Question: I have a data frame with a column representing each step of simulations and I want to plot every two steps of simulation ...
Example :
'''
a=structure(list(X.step. = c(0L, 0L, 0L, 0L, 0L, 0L, 0L, 0L, 1L,
1L, 1L, 1L, 1L, 1L, 1L, 1L, 2L, 2L, 2L, 2L, 2L, 2L, 2L, 2L, 3L,
3L, 3L, 3L, 3L, 3L, 3L, 4L, 3L, 4L, 4L, 4L, 4L, 4L, 5L, 4L, 5L,
5L, 4L, 5L, 5L, 6L, 5L, 5L, 6L, 6L, 6L, 7L, 6L, 5L, 6L, 6L, 7L,
7L, 7L, 8L, 7L, 6L, 7L, 7L, 8L, 8L, 9L, 8L, 8L, 7L, 8L, 9L, 8L,
9L, 9L, 9L, 8L, 9L, 9L, 9L, 0L, 1L, 0L, 2L, 0L, 3L, 1L, 0L, 4L,
1L, 2L, 1L, 5L, 2L, 3L, 2L, 6L, 3L, 4L, 3L, 7L, 4L, 8L, 5L, 4L,
9L, 5L, 0L, 6L, 5L, 6L, 6L, 7L, 1L, 7L, 7L, 8L, 2L, 8L, 8L, 9L,
3L, 9L, 9L, 0L, 4L, 1L, 5L, 2L, 6L, 3L, 7L, 4L, 8L, 9L, 5L, 0L,
6L, 1L, 7L, 2L, 8L, 3L, 9L, 4L, 5L, 0L, 6L, 1L, 7L, 2L, 8L, 3L,
9L, 4L, 5L, 6L, 7L, 8L, 9L, 0L, 1L, 2L, 3L, 4L, 5L, 6L, 7L, 8L,
9L, 0L, 1L, 0L, 2L, 1L, 3L, 4L, 2L, 5L, 0L, 3L, 6L, 4L, 1L, 7L,
5L, 2L, 8L, 6L, 3L, 9L, 7L, 4L, 8L, 5L, 9L, 6L, 7L, 8L, 9L, 0L,
1L, 2L, 3L, 4L, 5L, 6L, 7L, 0L, 8L, 9L, 1L, 2L, 3L, 4L, 0L, 5L,
1L, 6L, 2L, 7L, 3L, 8L, 4L, 9L, 5L, 6L, 7L, 8L, 0L, 9L, 1L, 2L,
3L, 4L, 5L, 6L, 7L, 8L, 9L, 0L, 1L, 2L, 3L, 4L, 5L, 6L, 7L, 8L,
9L, 0L, 1L, 2L, 3L, 4L, 5L, 6L, 7L, 8L, 9L, 0L, 1L, 2L, 3L, 4L,
5L, 0L, 6L, 1L, 7L, 8L, 2L, 9L, 3L, 4L, 5L, 6L, 7L, 8L, 9L, 0L,
1L, 2L, 3L, 4L, 5L, 6L, 7L, 8L, 9L, 0L, 1L, 0L, 2L, 1L, 3L, 2L,
4L, 3L, 5L, 4L, 6L, 5L, 7L, 6L, 8L, 7L, 9L, 8L, 9L, 0L, 1L, 0L,
2L, 1L, 3L, 4L, 2L, 5L, 3L, 6L, 4L, 7L, 8L, 5L, 9L, 6L, 7L, 8L,
9L, 0L, 1L, 2L, 3L, 4L, 5L, 6L, 7L, 8L, 9L, 0L, 1L, 2L, 3L, 4L,
5L, 6L, 7L, 8L, 9L, 0L, 1L, 2L, 3L, 4L, 5L, 6L, 7L, 8L, 9L, 0L,
1L, 2L, 3L, 4L, 5L, 0L, 6L, 1L, 2L, 7L, 3L, 8L, 4L, 9L, 5L, 6L,
7L, 8L, 9L, 0L, 0L, 1L, 2L, 1L, 3L, 2L, 4L, 3L, 5L, 4L, 6L, 5L,
7L, 6L, 8L, 7L, 9L, 8L, 9L, 0L, 1L, 2L, 3L, 4L, 5L, 6L, 7L, 8L,
9L, 0L, 1L, 2L, 3L, 4L, 5L, 6L, 7L, 8L, 0L, 9L, 1L, 2L, 3L, 4L,
5L, 6L, 7L, 8L, 9L, 0L, 1L, 2L, 3L, 4L, 5L, 6L, 7L, 8L, 0L, 9L,
1L, 2L, 3L, 4L, 5L, 6L, 7L, 8L, 9L, 0L, 1L, 2L, 3L, 4L, 5L, 6L,
7L, 8L, 9L, 0L, 1L, 2L, 3L, 4L, 5L, 0L, 6L, 1L, 7L, 8L, 2L, 9L,
3L, 4L, 5L, 6L, 7L, 8L, 9L, 0L, 1L, 2L, 3L, 4L, 5L, 6L, 7L, 0L,
8L, 1L, 9L, 2L, 3L, 4L, 5L, 6L, 7L, 0L, 8L, 9L, 1L, 2L, 3L, 4L,
5L, 6L, 0L, 7L, 1L, 8L, 2L, 9L, 3L, 4L, 5L, 6L, 7L, 8L, 9L, 0L,
1L, 2L, 3L, 4L, 5L, 6L, 7L, 8L, 9L, 0L, 1L, 2L, 0L, 3L, 1L, 4L,
5L, 2L, 6L, 3L, 7L, 4L, 8L, 5L, 9L, 6L, 7L, 8L, 9L, 0L, 1L, 2L,
3L, 4L, 5L, 0L, 6L, 1L, 7L, 2L, 8L, 3L, 9L, 4L, 5L, 6L, 7L, 8L,
9L, 0L, 1L, 2L, 3L, 0L, 4L, 1L, 5L, 6L, 2L, 7L, 3L, 8L, 9L, 4L,
5L, 6L, 7L, 0L, 8L, 1L, 9L, 2L, 3L, 4L, 5L, 6L, 7L, 8L, 9L, 0L,
1L, 2L, 3L, 4L, 5L, 6L, 7L, 8L, 9L, 0L, 1L, 2L, 3L, 4L, 0L, 5L,
1L, 0L, 6L, 1L, 2L, 7L, 2L, 8L, 3L, 3L, 9L, 4L, 4L, 5L, 5L, 6L,
6L, 7L, 0L, 7L, 8L, 9L, 1L, 8L, 9L, 2L, 0L, 3L, 1L, 4L, 2L, 5L,
3L, 6L, 4L, 7L, 5L, 8L, 6L, 7L, 9L, 8L, 9L, 0L, 1L, 2L, 3L, 4L,
5L, 6L, 7L, 8L, 9L, 0L, 1L, 2L, 0L, 3L, 1L, 4L, 2L, 5L, 3L, 6L,
4L, 7L, 5L, 8L, 6L, 9L, 7L, 8L, 9L, 0L, 1L, 2L, 3L, 4L, 5L, 6L,
7L, 8L, 9L, 0L, 1L, 2L, 3L, 4L, 5L, 6L, 7L, 8L, 9L, 0L, 1L, 0L,
2L, 1L, 3L, 2L, 4L, 3L, 5L, 4L, 6L, 5L, 7L, 6L, 8L, 7L, 0L, 8L,
9L, 9L, 1L, 2L, 3L, 4L, 5L, 6L, 7L, 8L, 9L, 0L, 1L, 2L, 3L, 4L,
5L, 6L, 7L, 8L, 9L, 0L, 1L, 2L, 3L, 4L, 5L, 6L, 7L, 8L, 9L, 0L,
1L, 0L, 2L, 1L, 3L, 2L, 3L, 4L, 4L, 5L, 5L, 6L, 6L, 7L, 7L, 8L,
8L, 9L, 9L, 0L, 1L, 2L, 3L, 0L, 4L, 1L, 5L, 2L, 6L, 3L, 7L, 4L,
8L, 5L, 9L, 6L, 7L, 8L, 9L), Capital_Hill = c(5000, 5000, 5000,
5000, 5000, 5000, 5000, 5000, <PHONE>2, <PHONE>2,
<PHONE>8, <PHONE>1, <PHONE>9, <PHONE>,
<PHONE>1, <PHONE>1, <PHONE>4, <PHONE>96,
<PHONE>7, <PHONE>8, <PHONE>28, <PHONE>4,
<PHONE>84, <PHONE>4, <PHONE>1, -<PHONE>76,
<PHONE>88, -<PHONE>96, <PHONE>87, <PHONE>22,
<PHONE>2, <PHONE>, <PHONE>12, -<PHONE>33,
<PHONE>04, -<PHONE>42, -98.9684645837859, <PHONE>63,
<PHONE>7, 714.876295181919, <PHONE>69, -151.630448506746,
<PHONE>04, -<PHONE>7, <PHONE>55, <PHONE>8,
<PHONE>85, <PHONE>55, <PHONE>53, <PHONE>8,
<PHONE>31, <PHONE>3, <PHONE>99, <PHONE>7,
<PHONE>35, <PHONE>8, <PHONE>8, <PHONE>5,
<PHONE>6, <PHONE>7, <PHONE>7, <PHONE>,
<PHONE>5, <PHONE>8, <PHONE>2, <PHONE>1,
<PHONE>7, <PHONE>1, <PHONE>, <PHONE>9,
<PHONE>, <PHONE>8, <PHONE>6, <PHONE>4,
<PHONE>1, <PHONE>, <PHONE>7, <PHONE>1,
<PHONE>5, <PHONE>, 5000, <PHONE>3, 5000,
<PHONE>92, 5000, <PHONE>72, <PHONE>6, 5000,
-654.<PHONE>, <PHONE>2, <PHONE>7, <PHONE>9,
<PHONE>75, <PHONE>64, <PHONE>12, <PHONE>88,
<PHONE>72, <PHONE>53, <PHONE>41, -<PHONE>5,
<PHONE>7, <PHONE>05, <PHONE>9, <PHONE>91,
-<PHONE>28, <PHONE>, <PHONE>46, 5000, <PHONE>5,
-<PHONE>18, <PHONE>1, <PHONE>52, <PHONE>,
<PHONE>6, <PHONE>1, <PHONE>, <PHONE>4,
<PHONE>9, <PHONE>6, <PHONE>9, <PHONE>2,
<PHONE>63, <PHONE>3, <PHONE>5, 5000, <PHONE>44,
<PHONE>6, <PHONE>3, <PHONE>29, <PHONE>4,
-<PHONE>31, <PHONE>4, -<PHONE>12, <PHONE>8,
<PHONE>2, -<PHONE>66, 5000, <PHONE>94,
<PHONE>6, <PHONE>18, <PHONE>7, <PHONE>2,
<PHONE>1, <PHONE>8, <PHONE>7, <PHONE>8,
5000, <PHONE>5, <PHONE>3, <PHONE>5, <PHONE>7,
<PHONE>9, <PHONE>87, <PHONE>5, <PHONE>5,
<PHONE>6, <PHONE>7, <PHONE>1, <PHONE>3,
<PHONE>4, 5000, <PHONE>9, <PHONE>7, <PHONE>52,
<PHONE>98, <PHONE>6, <PHONE>5, <PHONE>7,
<PHONE>6, <PHONE>7, 5000, <PHONE>, 5000,
<PHONE>7, <PHONE>7, <PHONE>81, <PHONE>44,
<PHONE>94, <PHONE>49, 5000, <PHONE>52, <PHONE>1,
<PHONE>21, <PHONE>5, <PHONE>7, <PHONE>3,
<PHONE>3, <PHONE>1, <PHONE>39, <PHONE>58,
<PHONE>8, <PHONE>2, <PHONE>7, <PHONE>1,
<PHONE>43, <PHONE>5, <PHONE>2, <PHONE>5,
<PHONE>4, <PHONE>4, 5000, <PHONE>3, <PHONE>56,
74.6251748716197, -<PHONE>99, -640.530575222837, <PHONE>31,
<PHONE>6, 5000, <PHONE>9, <PHONE>7, <PHONE>,
<PHONE>49, -<PHONE>37, -<PHONE>47, 5000,
-<PHONE>85, <PHONE>9, -460.354477345629, <PHONE>5,
<PHONE>92, -<PHONE>68, <PHONE>8, -<PHONE>91,
<PHONE>5, -483.614553655837, <PHONE>12, <PHONE>9,
<PHONE>9, 5000, <PHONE>, <PHONE>3, <PHONE>35,
-<PHONE>52, -<PHONE>26, -677.764904032483, <PHONE>6,
<PHONE>9, <PHONE>2, <PHONE>, 5000, <PHONE>4,
<PHONE>31, -<PHONE>17, -<PHONE>17, -864.539225372793,
<PHONE>76, <PHONE>8, <PHONE>8, <PHONE>7,
5000, <PHONE>1, <PHONE>76, -<PHONE>26,
-<PHONE>24, -<PHONE>76, <PHONE>06, <PHONE>87,
<PHONE>1, <PHONE>, 5000, <PHONE>1, <PHONE>73,
-<PHONE>41, -<PHONE>26, -<PHONE>79, 5000,
-389.373479395586, <PHONE>2, <PHONE>39, <PHONE>5,
<PHONE>62, <PHONE>8, -<PHONE>35, -<PHONE>,
-<PHONE>13, 833.<PHONE>, <PHONE>, <PHONE>2,
<PHONE>1, 5000, <PHONE>9, <PHONE>16, <PHONE>82,
-412.877365183411, <PHONE>44, <PHONE>46, <PHONE>8,
<PHONE>9, <PHONE>6, 5000, <PHONE>2, 5000,
<PHONE>2, <PHONE>1, <PHONE>94, <PHONE>9,
<PHONE>61, -<PHONE>68, <PHONE>83, -<PHONE>37,
<PHONE>95, -<PHONE>05, <PHONE>9, <PHONE>69,
<PHONE>2, <PHONE>91, <PHONE>2, <PHONE>2,
<PHONE>5, 5000, <PHONE>6, 5000, <PHONE>3,
<PHONE>3, <PHONE>05, <PHONE>27, <PHONE>1,
<PHONE>3, -<PHONE>88, <PHONE>5, -<PHONE>79,
<PHONE>2, <PHONE>6, -<PHONE>98, <PHONE>3,
-551.847581456661, <PHONE>74, <PHONE>6, <PHONE>,
5000, <PHONE>, <PHONE>24, -<PHONE>24, -<PHONE>95,
-<PHONE>81, 950.591089955921, <PHONE>12, <PHONE>,
<PHONE>7, 5000, <PHONE>1, <PHONE>09, <PHONE>2,
810.<PHONE>, <PHONE>29, <PHONE>28, <PHONE>6,
<PHONE>3, <PHONE>5, 5000, <PHONE>8, <PHONE>25,
-<PHONE>01, -<PHONE>39, -<PHONE>87, <PHONE>91,
<PHONE>8, <PHONE>4, <PHONE>9, 5000, <PHONE>9,
<PHONE>48, -<PHONE>28, -<PHONE>37, -<PHONE>75,
5000, <PHONE>82, <PHONE>, <PHONE>09, <PHONE>04,
-<PHONE>22, <PHONE>1, -<PHONE>11, <PHONE>5,
-<PHONE>47, 412.<PHONE>, <PHONE>56, <PHONE>1,
<PHONE>9, 5000, 5000, <PHONE>8, <PHONE>4,
<PHONE>7, <PHONE>68, <PHONE>57, 33.5055585529097,
-<PHONE>69, <PHONE>37, -<PHONE>09, <PHONE>83,
-<PHONE>91, <PHONE>5, <PHONE>55, <PHONE>5,
<PHONE>19, <PHONE>1, <PHONE>7, <PHONE>,
5000, <PHONE>6, <PHONE>73, -<PHONE>2, -<PHONE>04,
-<PHONE>66, -<PHONE>76, <PHONE>74, <PHONE>1,
<PHONE>2, 5000, <PHONE>5, <PHONE>4, -<PHONE>26,
-<PHONE>4, -<PHONE>4, -<PHONE>47, 313.772270393078,
<PHONE>42, 5000, <PHONE>, <PHONE>3, <PHONE>84,
-<PHONE>89, -<PHONE>62, -<PHONE>49, <PHONE>96,
<PHONE>82, <PHONE>, <PHONE>6, 5000, <PHONE>7,
-100.982715766215, -<PHONE>1, -<PHONE>, -<PHONE>4,
-<PHONE>4, -<PHONE>31, <PHONE>04, 5000,
<PHONE>2, <PHONE>6, <PHONE>82, -412.365245692974,
-<PHONE>59, -<PHONE>9, <PHONE>79, <PHONE>79,
<PHONE>2, <PHONE>6, 5000, <PHONE>1, <PHONE>44,
-331.<PHONE>, -<PHONE>08, -<PHONE>73, <PHONE>69,
<PHONE>04, <PHONE>4, <PHONE>2, 5000, <PHONE>6,
<PHONE>64, -<PHONE>98, -<PHONE>, -<PHONE>21,
5000, -<PHONE>52, <PHONE>, <PHONE>2, <PHONE>7,
<PHONE>68, <PHONE>7, -<PHONE>25, -<PHONE>7,
-<PHONE>68, 598.<PHONE>, <PHONE>19, <PHONE>5,
<PHONE>3, 5000, <PHONE>5, <PHONE>15, -<PHONE>84,
-<PHONE>4, -<PHONE>8, -<PHONE>06, -<PHONE>4,
5000, <PHONE>82, <PHONE>9, <PHONE>, <PHONE>43,
-<PHONE>05, -<PHONE>8, -<PHONE>56, -<PHONE>26,
<PHONE>74, 5000, <PHONE>4, <PHONE>6, <PHONE>4,
<PHONE>86, -<PHONE>13, -<PHONE>05, -<PHONE>97,
-<PHONE>49, 5000, <PHONE>48, <PHONE>7,
<PHONE>2, -43.0325928681349, <PHONE>8, -<PHONE>09,
-<PHONE>2, -<PHONE>, -<PHONE>31, -<PHONE>08,
<PHONE>51, <PHONE>8, 5000, <PHONE>3, <PHONE>92,
-<PHONE>48, -<PHONE>, -<PHONE>38, -609.782078563235,
<PHONE>82, <PHONE>9, <PHONE>3, 5000, <PHONE>3,
<PHONE>23, 5000, -<PHONE>27, <PHONE>6,
-<PHONE>5, -<PHONE>43, <PHONE>49, -<PHONE>34,
-<PHONE>, <PHONE>21, -<PHONE>16, <PHONE>6,
-<PHONE>53, <PHONE>1, 866.<PHONE>, <PHONE>4,
<PHONE>2, <PHONE>4, 5000, <PHONE>2, -<PHONE>06,
-<PHONE>6, -<PHONE>5, -<PHONE>8, 5000,
-<PHONE>44, <PHONE>7, 681.<PHONE>, <PHONE>65,
<PHONE>, -<PHONE>88, <PHONE>4, -<PHONE>51,
-<PHONE>37, -743.<PHONE>, <PHONE>78, <PHONE>7,
<PHONE>3, 5000, <PHONE>5, <PHONE>38, -<PHONE>41,
5000, -<PHONE>94, <PHONE>8, -<PHONE>84,
-<PHONE>79, <PHONE>84, <PHONE>4, -727.603893341901,
<PHONE>3, <PHONE>3, -<PHONE>04, -<PHONE>53,
<PHONE>19, <PHONE>62, 5000, <PHONE>9, <PHONE>6,
<PHONE>6, <PHONE>26, -<PHONE>39, -<PHONE>16,
-<PHONE>79, -<PHONE>95, <PHONE>99, <PHONE>4,
<PHONE>8, 5000, <PHONE>9, <PHONE>38, -<PHONE>2,
-<PHONE>, -<PHONE>4, -<PHONE>91, -656.<PHONE>,
<PHONE>02, <PHONE>7, 5000, <PHONE>8, -<PHONE>27,
-<PHONE>8, -<PHONE>7, 5000, -<PHONE>5,
<PHONE>8, 5000, -<PHONE>1, <PHONE>3,
<PHONE>99, -<PHONE>56, -<PHONE>55, <PHONE>18,
-<PHONE>7, -<PHONE>6, <PHONE>9, -<PHONE>9,
-<PHONE>3, -<PHONE>2, -<PHONE>7, -<PHONE>,
-<PHONE>06, -<PHONE>49, 5000, -<PHONE>04,
<PHONE>73, <PHONE>, <PHONE>2, <PHONE>68,
<PHONE>7, -890.590811647627, 5000, -<PHONE>4,
<PHONE>9, -<PHONE>7, <PHONE>65, -<PHONE>3,
-<PHONE>36, -<PHONE>74, -<PHONE>19, 239.368339089975,
-<PHONE>33, <PHONE>1, -<PHONE>18, <PHONE>81,
<PHONE>3, <PHONE>4, <PHONE>, 5000, <PHONE>3,
<PHONE>05, -<PHONE>77, -<PHONE>74, -<PHONE>35,
-<PHONE>45, <PHONE>42, <PHONE>1, <PHONE>,
5000, <PHONE>6, <PHONE>81, 5000, -<PHONE>18,
<PHONE>, -<PHONE>81, <PHONE>99, -<PHONE>92,
-<PHONE>2, -<PHONE>64, -<PHONE>1, <PHONE>51,
-<PHONE>48, <PHONE>2, -<PHONE>63, <PHONE>,
<PHONE>15, <PHONE>4, <PHONE>8, 5000, <PHONE>8,
963.<PHONE>, -<PHONE>51, -<PHONE>8, -<PHONE>6,
-<PHONE>19, -<PHONE>98, <PHONE>12, <PHONE>4,
5000, <PHONE>6, <PHONE>84, -<PHONE>43,
-<PHONE>2, -<PHONE>2, -<PHONE>79, 210.907035545652,
<PHONE>73, <PHONE>4, 5000, <PHONE>8, 5000,
<PHONE>84, <PHONE>5, -<PHONE>76, <PHONE>49,
-<PHONE>38, -<PHONE>1, -<PHONE>92, -<PHONE>,
-<PHONE>71, -<PHONE>94, <PHONE>36, -<PHONE>64,
<PHONE>26, <PHONE>6, 5000, <PHONE>7, <PHONE>9,
<PHONE>3, <PHONE>, 937.911249849849, -<PHONE>72,
-<PHONE>9, -<PHONE>7, -<PHONE>03, -<PHONE>14,
<PHONE>88, <PHONE>6, 5000, <PHONE>5, <PHONE>32,
-<PHONE>02, -<PHONE>, -<PHONE>9, -<PHONE>4,
-<PHONE>82, <PHONE>95, <PHONE>7, 5000,
<PHONE>1, <PHONE>32, -<PHONE>27, -<PHONE>69,
-<PHONE>94, <PHONE>38, <PHONE>05, <PHONE>8,
<PHONE>9, 5000, <PHONE>3, 5000, -<PHONE>72,
<PHONE>8, -<PHONE>, <PHONE>55, -<PHONE>84,
-<PHONE>3, -<PHONE>55, -<PHONE>1, -<PHONE>97,
-<PHONE>7, -<PHONE>41, -<PHONE>37, -68.4578150428043,
<PHONE>26, <PHONE>55, <PHONE>2, <PHONE>2,
5000, <PHONE>8, <PHONE>25, -<PHONE>68,
5000, -<PHONE>3, <PHONE>5, -<PHONE>2,
<PHONE>71, -<PHONE>95, -<PHONE>36, <PHONE>47,
-<PHONE>1, <PHONE>8, -<PHONE>59, <PHONE>4,
-<PHONE>31, 941.854354261729, <PHONE>06, <PHONE>6
)), .Names = c("X.step.", "Capital_Hill"), row.names = c(1L,
2L, 3L, 4L, 5L, 6L, 7L, 8L, 9L, 10L, 11L, 12L, 13L, 14L, 15L,
16L, 17L, 18L, 19L, 20L, 21L, 22L, 23L, 24L, 25L, 26L, 27L, 28L,
29L, 30L, 31L, 32L, 33L, 34L, 35L, 36L, 37L, 38L, 39L, 40L, 41L,
42L, 43L, 44L, 45L, 46L, 47L, 48L, 49L, 50L, 51L, 52L, 53L, 54L,
55L, 56L, 57L, 58L, 59L, 60L, 61L, 62L, 63L, 64L, 65L, 66L, 67L,
68L, 69L, 70L, 71L, 72L, 73L, 74L, 76L, 77L, 79L, 80L, 82L, 89L,
741L, 748L, 752L, 757L, 761L, 765L, 766L, 769L, 770L, 773L, 775L,
777L, 778L, 780L, 784L, 785L, 786L, 789L, 790L, 793L, 794L, 797L,
798L, 799L, 800L, 804L, 806L, 807L, 808L, 809L, 814L, 815L, 816L,
817L, 822L, 823L, 824L, 825L, 829L, 830L, 832L, 834L, 837L, 838L,
840L, 843L, 850L, 852L, 858L, 861L, 867L, 869L, 876L, 877L, 885L,
886L, 891L, 895L, 900L, 903L, 909L, 911L, 917L, 919L, 925L, 933L,
936L, 942L, 946L, 950L, 955L, 959L, 964L, 968L, 974L, 983L, 990L,
999L, 1006L, 1015L, 1415L, 1423L, 1431L, 1439L, 1443L, 1449L,
1456L, 1463L, 1468L, 1476L, 1512L, 1520L, 1526L, 1529L, 1536L,
1537L, 1542L, 1545L, 1549L, 1552L, 1553L, 1558L, 1560L, 1564L,
1566L, 1568L, 1572L, 1574L, 1576L, 1579L, 1583L, 1584L, 1586L,
1592L, 1595L, 1600L, 1602L, 1610L, 1618L, 1626L, 1663L, 1671L,
1680L, 1689L, 1697L, 1704L, 1713L, 1721L, 1728L, 1730L, 1736L,
1738L, 1748L, 1756L, 1766L, 1768L, 1775L, 1777L, 1784L, 1785L,
1792L, 1794L, 1801L, 1802L, 1809L, 1811L, 1820L, 1828L, 1837L,
1841L, 1846L, 1852L, 1862L, 1871L, 1880L, 1889L, 1897L, 1906L,
1914L, 1921L, 2077L, 2085L, 2091L, 2097L, 2104L, 2112L, 2119L,
2123L, 2130L, 2138L, 2260L, 2268L, 2277L, 2286L, 2293L, 2300L,
2309L, 2317L, 2324L, 2330L, 2336L, 2344L, 2352L, 2361L, 2369L,
2377L, 2383L, 2385L, 2391L, 2393L, 2399L, 2401L, 2407L, 2410L,
2418L, 2426L, 2434L, 2442L, 2449L, 2457L, 2500L, 2509L, 2518L,
2526L, 2536L, 2544L, 2553L, 2562L, 2570L, 2578L, 2610L, 2620L,
2627L, 2630L, 2636L, 2640L, 2646L, 2648L, 2655L, 2657L, 2664L,
2665L, 2672L, 2673L, 2680L, 2684L, 2688L, 2692L, 2696L, 2705L,
2729L, 2734L, 2738L, 2743L, 2749L, 2751L, 2757L, 2758L, 2764L,
2766L, 2771L, 2774L, 2778L, 2783L, 2785L, 2789L, 2792L, 2801L,
2809L, 2818L, 3020L, 3028L, 3037L, 3046L, 3054L, 3062L, 3069L,
3077L, 3084L, 3091L, 3098L, 3107L, 3116L, 3124L, 3132L, 3138L,
3146L, 3152L, 3159L, 3168L, 3172L, 3180L, 3189L, 3197L, 3205L,
3213L, 3221L, 3229L, 3236L, 3243L, 3371L, 3379L, 3390L, 3398L,
3406L, 3414L, 3416L, 3423L, 3424L, 3431L, 3432L, 3438L, 3440L,
3445L, 3447L, 3450L, 3458L, 3464L, 3471L, 3476L, 3497L, 3507L,
3508L, 3516L, 3517L, 3525L, 3526L, 3533L, 3536L, 3542L, 3544L,
3549L, 3553L, 3557L, 3562L, 3565L, 3571L, 3573L, 3579L, 3587L,
3634L, 3644L, 3654L, 3662L, 3672L, 3681L, 3690L, 3699L, 3706L,
3715L, 3817L, 3827L, 3835L, 3843L, 3852L, 3858L, 3866L, 3874L,
3879L, 3885L, 3889L, 3893L, 3902L, 3910L, 3919L, 3928L, 3935L,
3940L, 3947L, 3955L, 3981L, 3990L, 3999L, 4008L, 4018L, 4027L,
4034L, 4042L, 4050L, 4052L, 4057L, 4060L, 4066L, 4072L, 4080L,
4086L, 4092L, 4099L, 4105L, 4111L, 4223L, 4231L, 4241L, 4249L,
4257L, 4268L, 4276L, 4284L, 4292L, 4301L, 4343L, 4355L, 4363L,
4371L, 4380L, 4387L, 4395L, 4396L, 4403L, 4405L, 4413L, 4414L,
4421L, 4424L, 4433L, 4441L, 4449L, 4458L, 4467L, 4475L, 4525L,
4536L, 4548L, 4556L, 4565L, 4573L, 4583L, 4593L, 4599L, 4602L,
4609L, 4610L, 4617L, 4624L, 4632L, 4641L, 4649L, 4656L, 4660L,
4663L, 4669L, 4670L, 4678L, 4687L, 4695L, 4703L, 4711L, 4715L,
4719L, 4723L, 4726L, 4730L, 4733L, 4736L, 4744L, 4750L, 4756L,
4762L, 4769L, 4777L, 4805L, 4813L, 4821L, 4831L, 4840L, 4848L,
4856L, 4862L, 4869L, 4877L, 5129L, 5139L, 5149L, 5157L, 5159L,
5167L, 5168L, 5175L, 5177L, 5184L, 5187L, 5193L, 5195L, 5201L,
5203L, 5209L, 5213L, 5221L, 5229L, 5237L, 5267L, 5278L, 5289L,
5298L, 5307L, 5314L, 5317L, 5323L, 5327L, 5331L, 5335L, 5340L,
5343L, 5347L, 5352L, 5360L, 5368L, 5375L, 5381L, 5389L, 5393L,
5400L, 5408L, 5415L, 5417L, 5420L, 5426L, 5427L, 5434L, 5435L,
5440L, 5446L, 5447L, 5453L, 5455L, 5464L, 5474L, 5483L, 5491L,
5493L, 5500L, 5502L, 5508L, 5516L, 5524L, 5531L, 5540L, 5547L,
5554L, 5562L, 5597L, 5608L, 5617L, 5626L, 5634L, 5641L, 5649L,
5657L, 5665L, 5673L, 5989L, 6000L, 6010L, 6018L, 6026L, 6030L,
6035L, 6040L, 6043L, 6044L, 6050L, 6051L, 6052L, 6057L, 6059L,
6060L, 6062L, 6067L, 6068L, 6070L, 6077L, 6078L, 6083L, 6086L,
6089L, 6092L, 6095L, 6096L, 6101L, 6102L, 6103L, 6110L, 6111L,
6115L, 6121L, 6125L, 6131L, 6134L, 6141L, 6142L, 6149L, 6150L,
6157L, 6159L, 6166L, 6167L, 6174L, 6175L, 6181L, 6187L, 6273L,
6282L, 6291L, 6299L, 6307L, 6314L, 6323L, 6331L, 6337L, 6345L,
6384L, 6394L, 6405L, 6414L, 6415L, 6423L, 6425L, 6432L, 6434L,
6441L, 6444L, 6450L, 6452L, 6459L, 6461L, 6466L, 6470L, 6474L,
6481L, 6489L, 6669L, 6676L, 6684L, 6692L, 6699L, 6706L, 6711L,
6717L, 6723L, 6731L, 6792L, 6801L, 6812L, 6821L, 6829L, 6837L,
6845L, 6853L, 6861L, 6869L, 6891L, 6901L, 6906L, 6912L, 6915L,
6921L, 6923L, 6929L, 6931L, 6937L, 6938L, 6945L, 6947L, 6953L,
6956L, 6962L, 6963L, 6968L, 6970L, 6972L, 6976L, 6981L, 6990L,
6999L, 7010L, 7018L, 7025L, 7034L, 7041L, 7049L, 7096L, 7104L,
7113L, 7121L, 7130L, 7138L, 7144L, 7153L, 7161L, 7167L, 7190L,
7199L, 7208L, 7217L, 7226L, 7234L, 7242L, 7251L, 7257L, 7265L,
7318L, 7328L, 7335L, 7339L, 7342L, 7348L, 7350L, 7356L, 7357L,
7363L, 7365L, 7371L, 7373L, 7377L, 7382L, 7383L, 7388L, 7392L,
7395L, 7398L, 7641L, 7650L, 7660L, 7669L, 7670L, 7677L, 7680L,
7686L, 7688L, 7694L, 7696L, 7702L, 7704L, 7710L, 7712L, 7718L,
7720L, 7728L, 7735L, 7743L), class = "data.frame")
'''
If I plot that :
'''
library(ggplot2)
bp_capital_lt<-ggplot(data=a)+
geom_boxplot(aes(as.factor(X.step.),Capital_Hill))+
labs(list(x = "iterations", y = "capital"))
bp_capital_lt
'''
I can have something like this:

But I would like to have only 0 2 4 6 8 in x-axis ...
I have tried something like
'''
sel<-a$X.step.==seq(2,10,by=2)
bp_capital_lt<-ggplot(data=a[sel,])+
geom_boxplot(aes(as.factor(X.step.),Capital_Hill))+
labs(list(x = "iterations", y = "capital"))
bp_capital_lt
'''
But it doesn't work like what I expect! What is wrong? How can I do?
Thank you
E
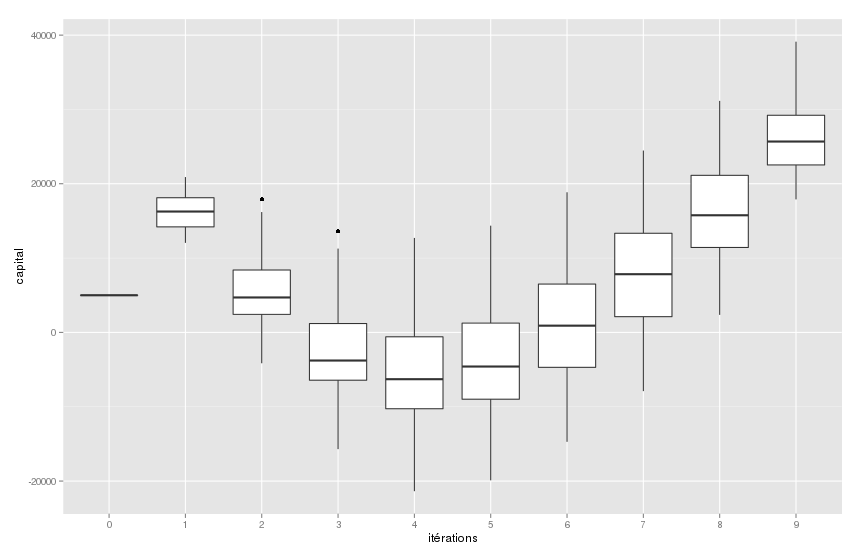
Answer: You can create a subset of the data in which all values of 'X.step.' are divisible by 2.
'''
a2 <- subset(a, ! X.step. %% 2)
'''
This subset can be used for the plot.
'''
library(ggplot2)
ggplot(data = a2) +
geom_boxplot(aes(as.factor(X.step.), Capital_Hill)) +
labs(list(x = "iterations", y = "capital"))
'''